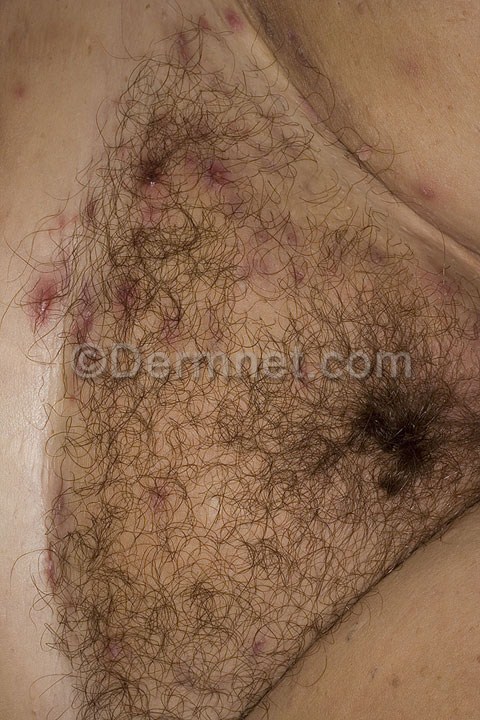
Disease: Acne and Rosacea Photos